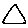
Label: triangle